Field crop: maize
Growth stage: 1
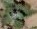
Species: chenopodium